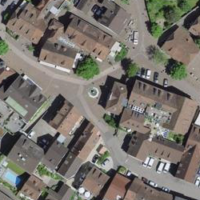
EUNIS habitat code: 54
Species observed at this site:
Pieris napi